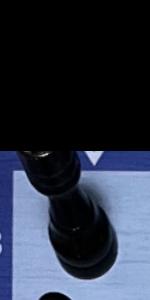
Label: Rook_Black